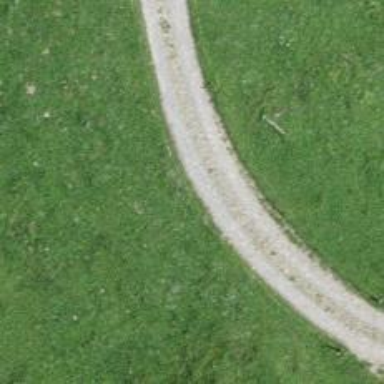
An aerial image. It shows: Gravel driveway with grade2 track type.